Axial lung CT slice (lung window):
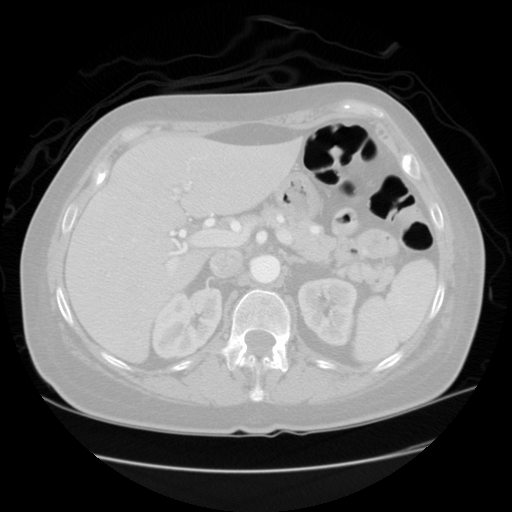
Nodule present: no